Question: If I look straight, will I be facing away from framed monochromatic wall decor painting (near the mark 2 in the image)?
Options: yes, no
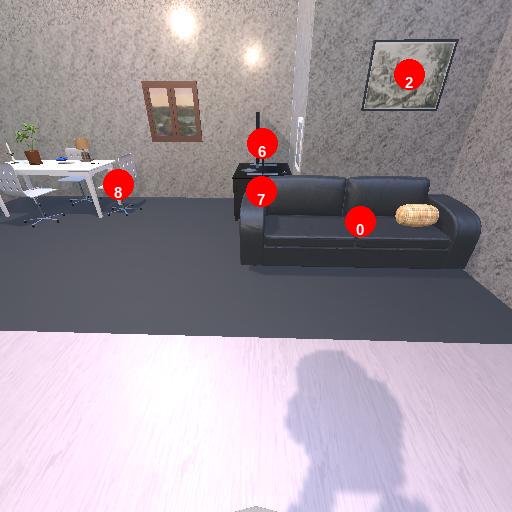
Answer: yes